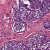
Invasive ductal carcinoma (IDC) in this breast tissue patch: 0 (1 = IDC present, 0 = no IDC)